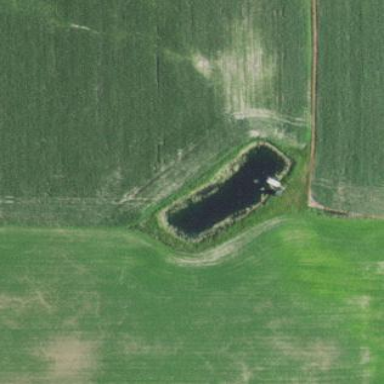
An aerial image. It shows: Pond with natural water.